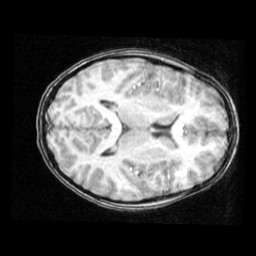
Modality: T1w
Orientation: axial
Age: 9
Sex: male
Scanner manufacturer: ge
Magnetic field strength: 1.5 T
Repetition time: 0.03333 s
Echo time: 0.008 s